Field crop: maize
Growth stage: 2
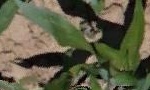
Species: maize